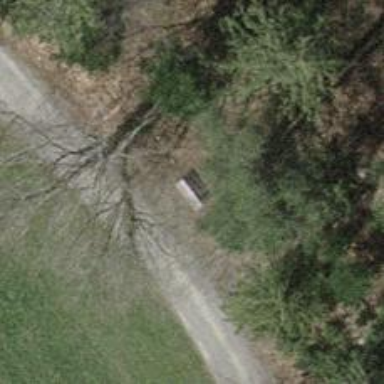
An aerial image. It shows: Bench for seating.